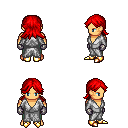
a pixel art fantasy rpg character, male body template, human, tanned skin, white robe, teal pants, red loose hair, metal gloves, gold boots, four views (front, back, left, right), 2x2 character sprite sheet, small pixel art, hard edges, no anti-aliasing